Field crop: maize
Growth stage: 1
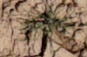
Species: lolium